Question: 'paramMatrix' is a list of lists:
'''
def populateMatrix():
mydir="C:\Python27"
os.chdir(mydir)
paramMatrix=[]
for file in glob.glob("*.txt1"):
print (file)
with open(mydir+'\'+file) as f:
for line in f:
paramMatrix.append((file + '=' + line).split('='))
doPivot(paramMatrix)
def doPivot(data):
df=pandas.DataFrame(data, columns=['Fruit', 'Shop', 'Price'])
print (df.pivot(index='Fruit', columns='Shop', values='Price'))
'''
The result I'm currently getting is:
'''
Shop paframC paramA paramB paramC Fruit
New Text Document.txt1 nordfggdfgmal
Y3
NaN NaN
file.txt1 NaN Y
30
normal
Shop paramD paramE Fruit
New Text Document.txt1 SOMEdgdfg_ITEM_IN_ALL_CAPS
5 6 7 4448 9
file.txt1 SOME_ITEM_IN_ALL_CAPS
5 6 7 8 9
Shop paramF paramG pardamB Fruit
New Text Document.txt1 /dir/7y7456456to/stuff
NaN 305456
file.txt1 /dir/to/stuff
y NaN
Shop parfamG
Fruit
New Text Document.txt1 y33333333333333333333333
file.txt1 NaN
'''
the list of lists is 'paramMatrix', and it looks like this before running the doPivot function:
'''
[['file.txt1', 'paramA', 'Y
'], ['file.txt1', 'paramB', '30
'], ['file.txt1', 'paramC', 'normal
'], ['file.txt1', 'paramD', 'SOME_ITEM_IN_ALL_CAPS
'], ['file.txt1', 'paramE', '5 6 7 8 9
'], ['file.txt1', 'paramF', '/dir/to/stuff
'], ['file.txt1', 'paramG', 'y'], ['New Text Document.txt1', 'paramA', 'Y3
'], ['New Text Document.txt1', 'pardamB', '305456
'], ['New Text Document.txt1', 'paframC', 'nordfggdfgmal
'], ['New Text Document.txt1', 'paramD', 'SOMEdgdfg_ITEM_IN_ALL_CAPS
'], ['New Text Document.txt1', 'paramE', '5 6 7 4448 9
'], ['New Text Document.txt1', 'paramF', '/dir/7y7456456to/stuff
'], ['New Text Document.txt1', 'parfamG', 'y33333333333333333333333']]
'''
or formatted in an easier to read format:
'''
[['file.txt1', 'paramA', 'Y
']
, ['file.txt1', 'paramB', '30
']
, ['file.txt1', 'paramC', 'normal
']
, ['file.txt1', 'paramD', 'SOME_ITEM_IN_ALL_CAPS
']
, ['file.txt1', 'paramE', '5 6 7 8 9
']
, ['file.txt1', 'paramF', '/dir/to/stuff
']
, ['file.txt1', 'paramG', 'y']
, ['New Text Document.txt1', 'paramA', 'Y3
']
, ['New Text Document.txt1', 'pardamB', '305456
']
, ['New Text Document.txt1', 'paframC', 'nordfggdfgmal
']
, ['New Text Document.txt1', 'paramD', 'SOMEdgdfg_ITEM_IN_ALL_CAPS
']
, ['New Text Document.txt1', 'paramE', '5 6 7 4448 9
']
, ['New Text Document.txt1', 'paramF', '/dir/7y7456456to/stuff
']
, ['New Text Document.txt1', 'parfamG', 'y33333333333333333333333']
]
'''
'doPivot' is a function from <URL>
I have a list of lists:
'''
+-------+--------+-----+
| file1 | parama | 112 |
| file1 | paramb | 54 |
| file1 | paramd | 234 |
| file2 | paramb | 63 |
| file2 | paramd | 334 |
| file2 | paramz | 11 |
| file3 | parama | 34 |
+-------+--------+-----+
'''
And I am trying to pivot it to look like this (header row doesnt matter much to me):
'''
+--------+-------+-------+-------+
| | File1 | File2 | File3 |
| parama | 112 | - | 34 |
| paramb | 54 | 63 | - |
| paramd | 234 | 334 | - |
| paramz | - | 11 | - |
+--------+-------+-------+-------+
'''
Please note that I've tried '[this approach as well][2]' ; however, I kept getting a syntax error here:

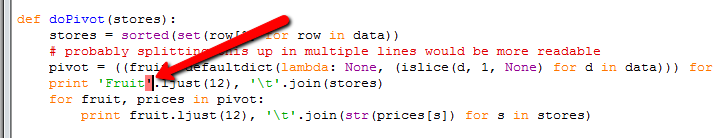
Answer: In the first part, 'Shop' should be the index, not 'Fruit', if you want the desired result to be like the one in the second part. Your code works well if this is the case. See below.
'''
import pandas as pd
list_ = [['file.txt1', 'paramA', 'Y
']
, ['file.txt1', 'paramB', '30
']
, ['file.txt1', 'paramC', 'normal
']
, ['file.txt1', 'paramD', 'SOME_ITEM_IN_ALL_CAPS
']
, ['file.txt1', 'paramE', '5 6 7 8 9
']
, ['file.txt1', 'paramF', '/dir/to/stuff
']
, ['file.txt1', 'paramG', 'y']
, ['New Text Document.txt1', 'paramA', 'Y3
']
, ['New Text Document.txt1', 'pardamB', '305456
']
, ['New Text Document.txt1', 'paframC', 'nordfggdfgmal
']
, ['New Text Document.txt1', 'paramD', 'SOMEdgdfg_ITEM_IN_ALL_CAPS
']
, ['New Text Document.txt1', 'paramE', '5 6 7 4448 9
']
, ['New Text Document.txt1', 'paramF', '/dir/7y7456456to/stuff
']
, ['New Text Document.txt1', 'parfamG', 'y33333333333333333333333']
]
df = pd.DataFrame(list_, columns=['File','Param','Values'])
df_p = df.pivot(index='Param',columns='File',values='Values')
print df_p
'''
Result:
'''
File New Text Document.txt1 file.txt1
Param
paframC nordfggdfgmal
NaN
paramA Y3
Y
paramB NaN 30
paramC NaN normal
paramD SOMEdgdfg_ITEM_IN_ALL_CAPS
SOME_ITEM_IN_ALL_CAPS
paramE 5 6 7 4448 9
5 6 7 8 9
paramF /dir/7y7456456to/stuff
/dir/to/stuff
paramG NaN y
pardamB 305456
NaN
parfamG y33333333333333333333333 NaN
'''
Similar approach to the second part.
'''
import pandas as pd
d = {'File': {0: 'file1',
1: 'file1',
2: 'file1',
3: 'file2',
4: 'file2',
5: 'file2',
6: 'file3'},
'Param': {0: 'parama',
1: 'paramb',
2: 'paramd',
3: 'paramb',
4: 'paramd',
5: 'paramz',
6: 'parama'},
'Values': {0: 112, 1: 54, 2: 234, 3: 63, 4: 334, 5: 11, 6: 34}}
df = pd.DataFrame.from_dict(d)
df_p = df.pivot(index='Param',columns='File',values='Values')
print df_p
'''
Similar result as well:
'''
File file1 file2 file3
Param
parama 112 NaN 34
paramb 54 63 NaN
paramd 234 334 NaN
paramz NaN 11 NaN
'''